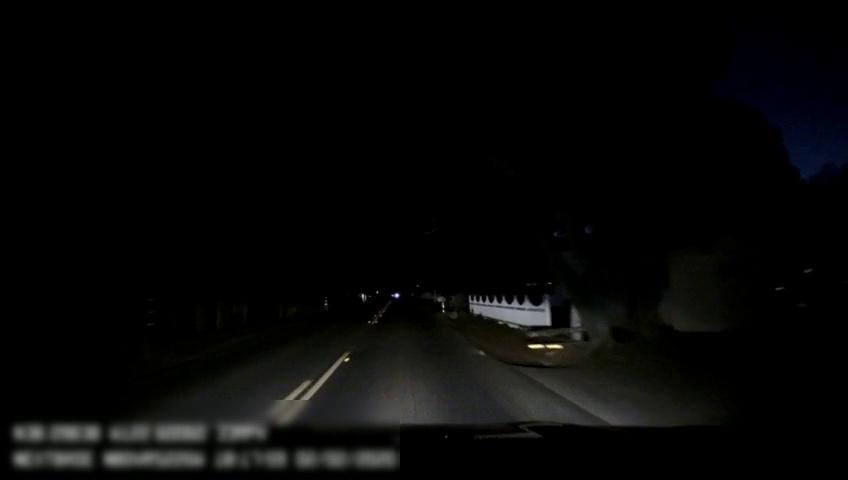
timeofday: Night
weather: Other
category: Drivable Space
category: Lanes | Current Lane